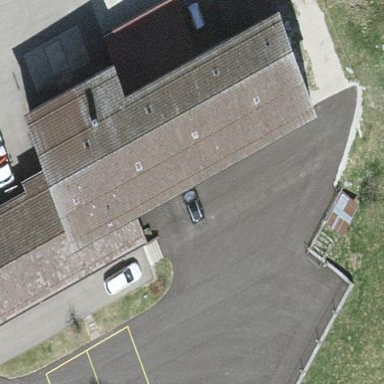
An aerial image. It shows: School building.